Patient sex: M
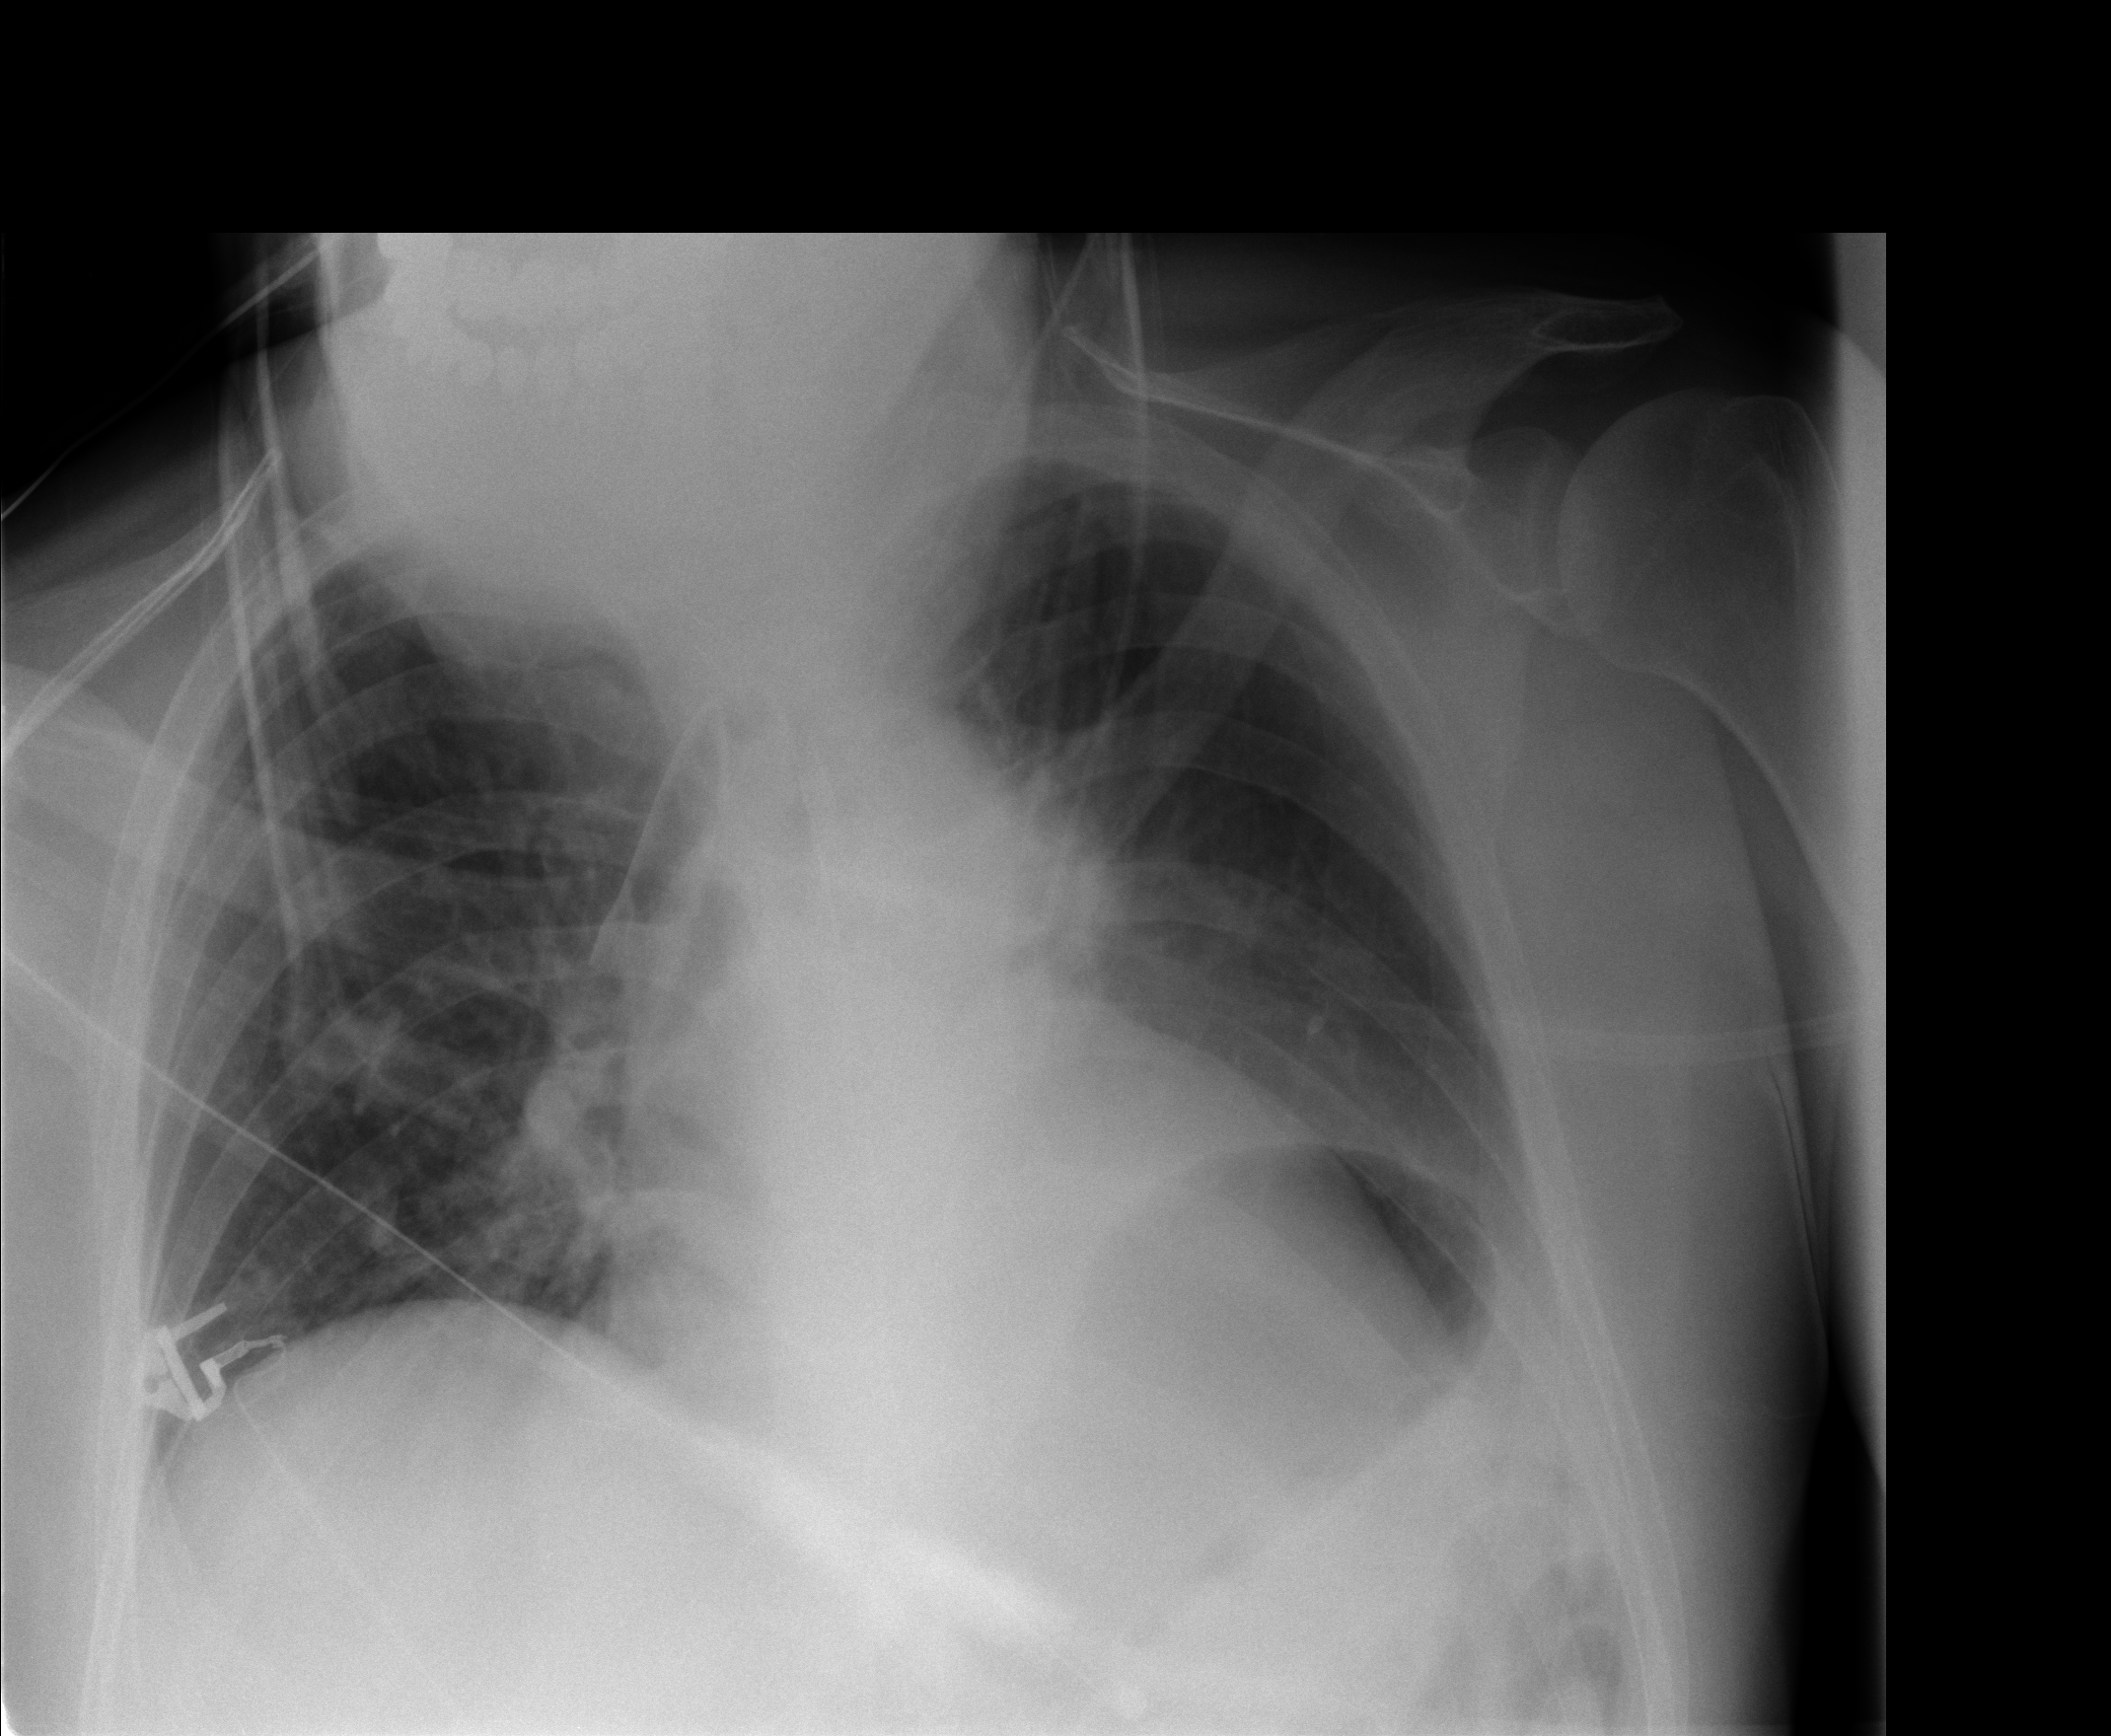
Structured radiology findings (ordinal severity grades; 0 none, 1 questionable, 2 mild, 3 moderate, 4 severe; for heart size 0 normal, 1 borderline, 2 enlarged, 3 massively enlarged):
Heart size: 1
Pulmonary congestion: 2
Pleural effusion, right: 0
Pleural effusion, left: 1
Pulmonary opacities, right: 1
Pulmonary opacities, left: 0
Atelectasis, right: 0
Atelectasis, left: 2